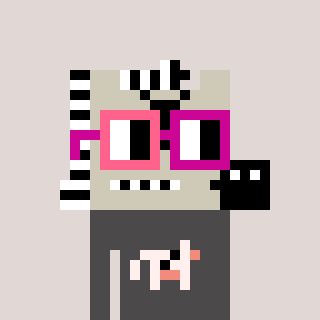
a pixel art character with square pink and red glasses, a zebra-shaped head and a grayscale-colored body on a warm background